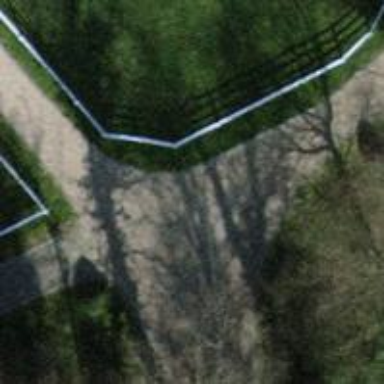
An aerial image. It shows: Bridleway.